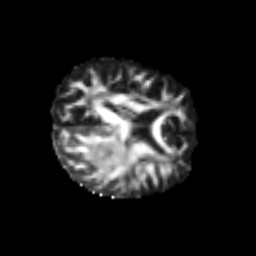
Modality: FA
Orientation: axial
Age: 60
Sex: female
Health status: ill
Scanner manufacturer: siemens
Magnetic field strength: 3 T
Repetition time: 8.7 s
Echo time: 0.11 s